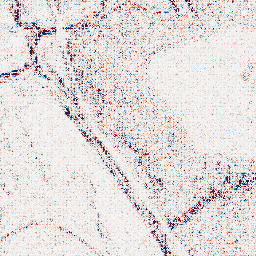
Category: wavelet
Decomposition family: wavelet_dwt
Decomposition parameters: wavelet: sym4
level: 1
Upsampling method: sinc_blackman
Upsampling parameters: scale: 8
kernel_size: 16
Upsampling scale: 8